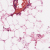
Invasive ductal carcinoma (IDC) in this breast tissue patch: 0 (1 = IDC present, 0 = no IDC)